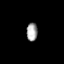
Tissue: prostate
Cell type: T cells
Senescence score: 0.6986
Nuclear area (px): 195
Mean DAPI intensity: 164.231